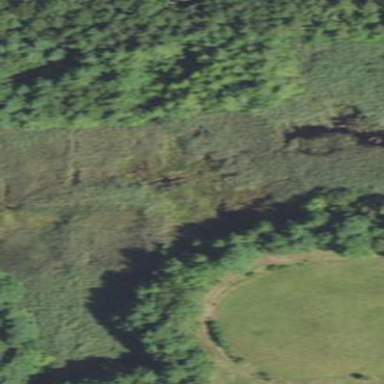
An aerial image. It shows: Wetland area characterized by wet meadow.